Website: macys
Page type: delivery-shipping
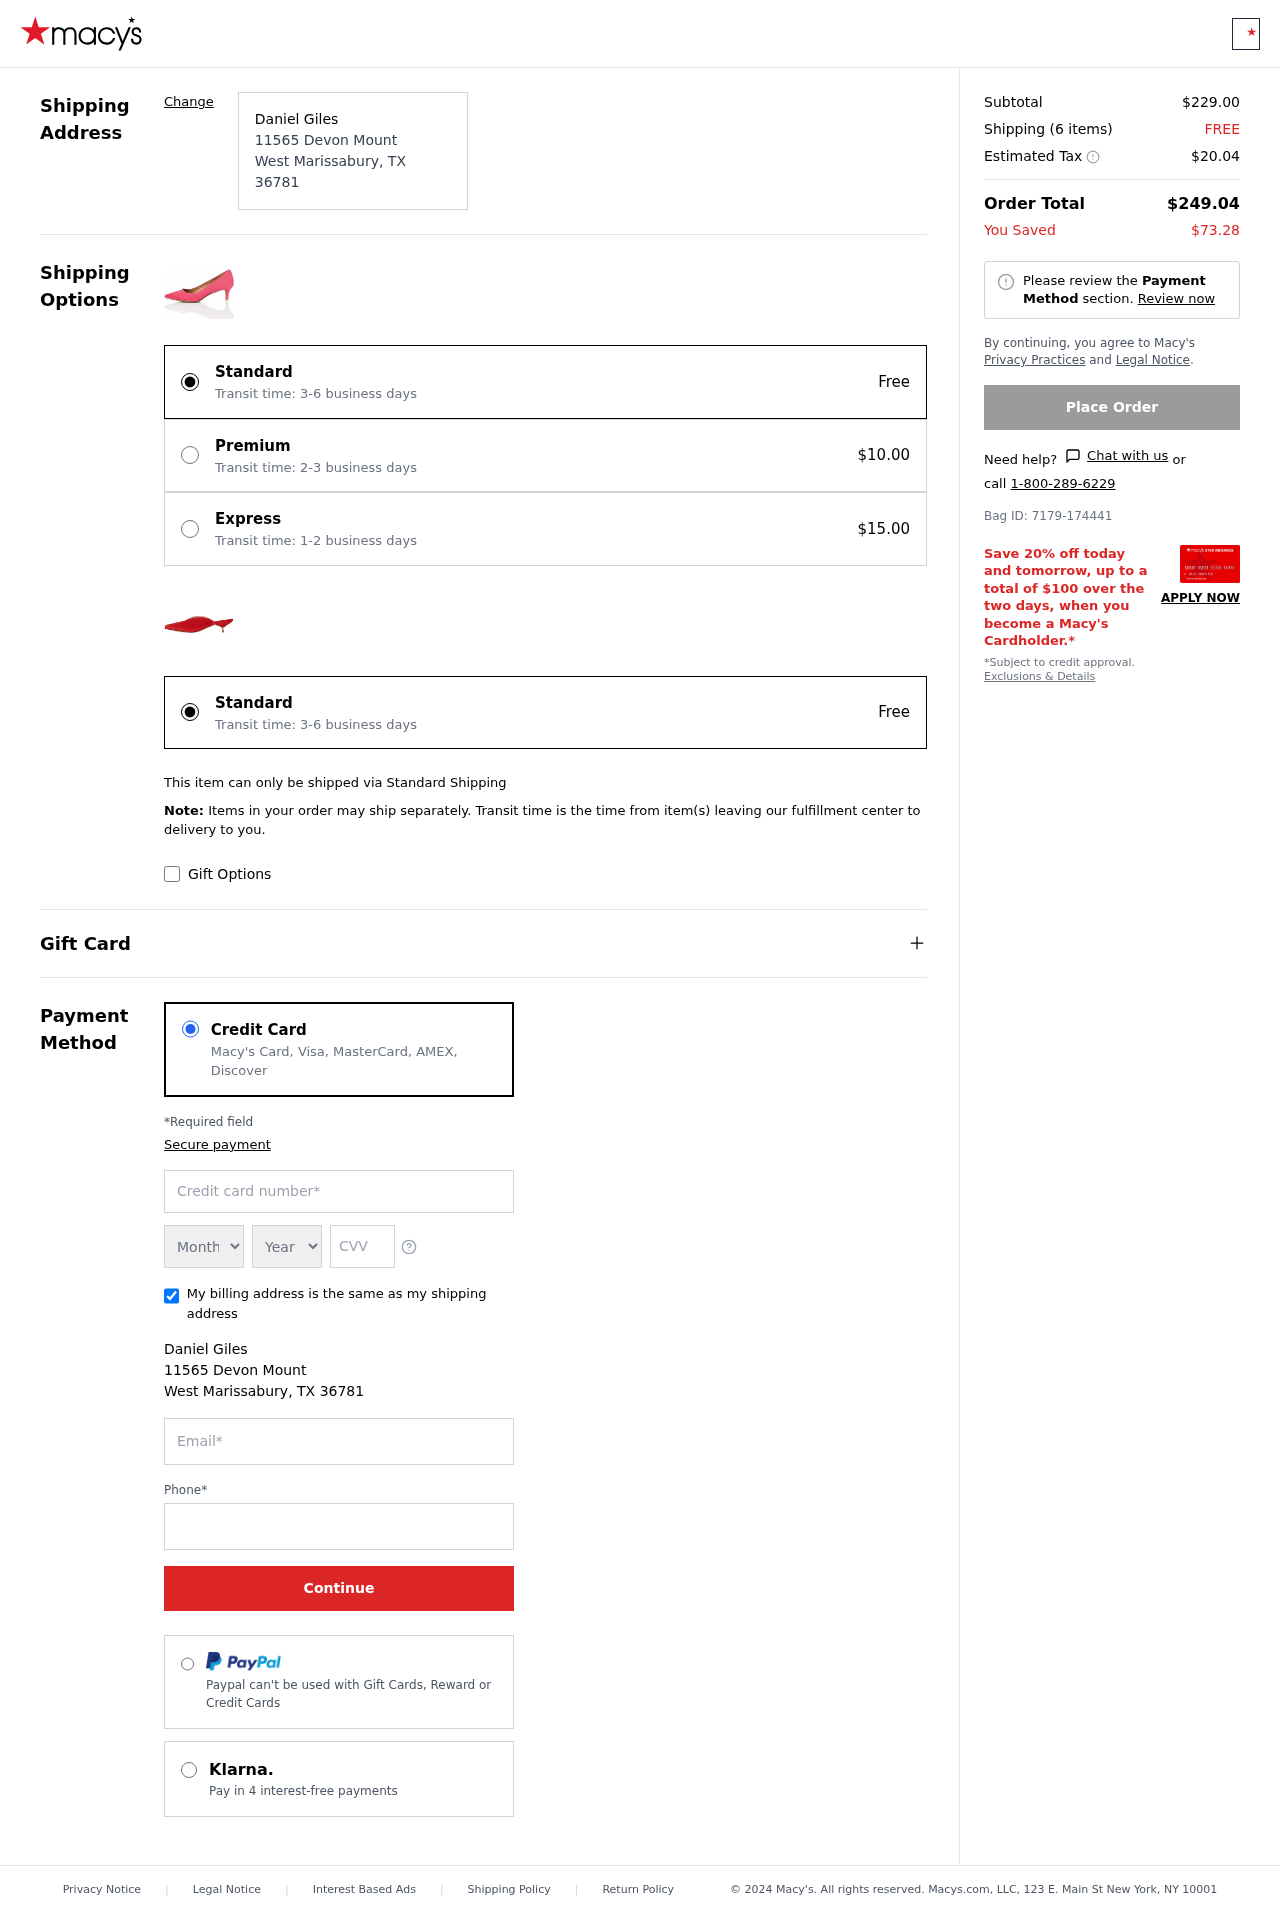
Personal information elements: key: PII_CARD_EXPIRY_MONTH
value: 05
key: PII_CARD_EXPIRY_YEAR
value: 26
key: PII_CITY
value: West Marissabury
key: PII_CITY_STATE_ZIP
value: West Marissabury, TX 36781
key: PII_FULLNAME
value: Daniel Giles
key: PII_POSTCODE
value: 36781
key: PII_STATE_ABBR
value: TX
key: PII_STREET
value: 11565 Devon Mount
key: PII_CARD_NUMBER
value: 6574 7202 0133 5086
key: PII_CARD_CVV
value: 928
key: PII_EMAIL
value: dgiles@gmail.com
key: PII_PHONE
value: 7353280302
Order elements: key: ORDER_SUBTOTAL
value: $229.00
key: ORDER_NUM_ITEMS
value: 6
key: ORDER_SHIPPING_COST
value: FREE
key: ORDER_TAX
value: $20.04
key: ORDER_TOTAL
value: $249.04
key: ORDER_SAVINGS
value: $73.28
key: ORDER_BAG_ID
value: Bag ID: 7179-174441